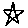
Label: star